Question: I have the following template
'''
<td class="px-6 py-4 whitespace-no-wrap border-b border-gray-200 text-sm leading-5 text-black-500">
<i class="las la-circle-notch text-3xl"></i>
<span>Provisioning</span>
</td>
'''
now the template gets rendered as follows

As you can see the text 'Provisioning' is out of alignment. How to fix this?
<URL>
I am using <URL>, similar to font-awesome
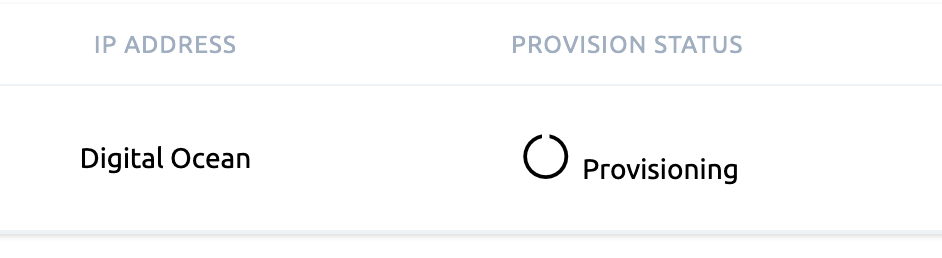
Answer: You can make use of <URL> for your icon. It works even regardless of being inside a 'div' or 'td'
'''
<link href="https://cdnjs.cloudflare.com/ajax/libs/line-awesome/1.3.0/line-awesome/css/line-awesome.min.css" rel="stylesheet"/>
<link href="https://cdnjs.cloudflare.com/ajax/libs/tailwindcss/1.6.2/tailwind.min.css" rel="stylesheet"/>
<div class="px-6 py-4 whitespace-no-wrap border-b border-gray-200 text-sm leading-5 text-black-500">
<i class="las la-circle-notch text-3xl align-middle"></i>
<span>Provisioning</span>
</div>
'''
Because you want a custom solution for the bigger icon and you want all the 3 texts to be aligned. You can add a custom class and adjust the margin/padding of the text of the provision icon. Note that I also corrected the 3rd table row markup because there were two classes used.
'''
.align-icon-middle {
display: flex;
align-items: center;
}
.align-icon-middle span {
padding-left: 5px;
}
'''
'''
<link href="https://cdnjs.cloudflare.com/ajax/libs/line-awesome/1.3.0/line-awesome/css/line-awesome.min.css" rel="stylesheet"/>
<link href="https://cdnjs.cloudflare.com/ajax/libs/tailwindcss/1.6.2/tailwind.min.css" rel="stylesheet"/>
<table class="rounded bg-white border border-gray-300">
<thead class="text-center">
<tr>
<th>IP Address</th>
<th>Provision Status</th>
<th>Connection</th>
</tr>
</thead>
<tbody class="bg-white text-center">
<tr>
<td class="px-6 py-4 whitespace-no-wrap border-b border-gray-200 text-sm leading-5 text-center">162.243.160.162</td>
<td class="px-6 py-4 whitespace-no-wrap border-b border-gray-200 text-sm align-icon-middle leading-5 text-center align-icon-middle">
<i class="las la-circle-notch text-2xl animate-spin"></i>
<span>Provisioning</span>
</td>
<td class="flex-col px-6 py-4 whitespace-no-wrap border-b border-gray-200 text-sm leading-5 text-center "">
<div>
<i class="las la-square text-green-500"></i> Active
</div>
</td>
</tr>
</tbody>
</table>
'''